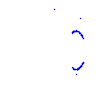
Particle: proton